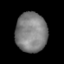
Tissue: lung
Cell type: T cells
Senescence score: 0.2264
Nuclear area (px): 1214
Mean DAPI intensity: 128.288